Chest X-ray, AP view. Patient: 46 years old, sex M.
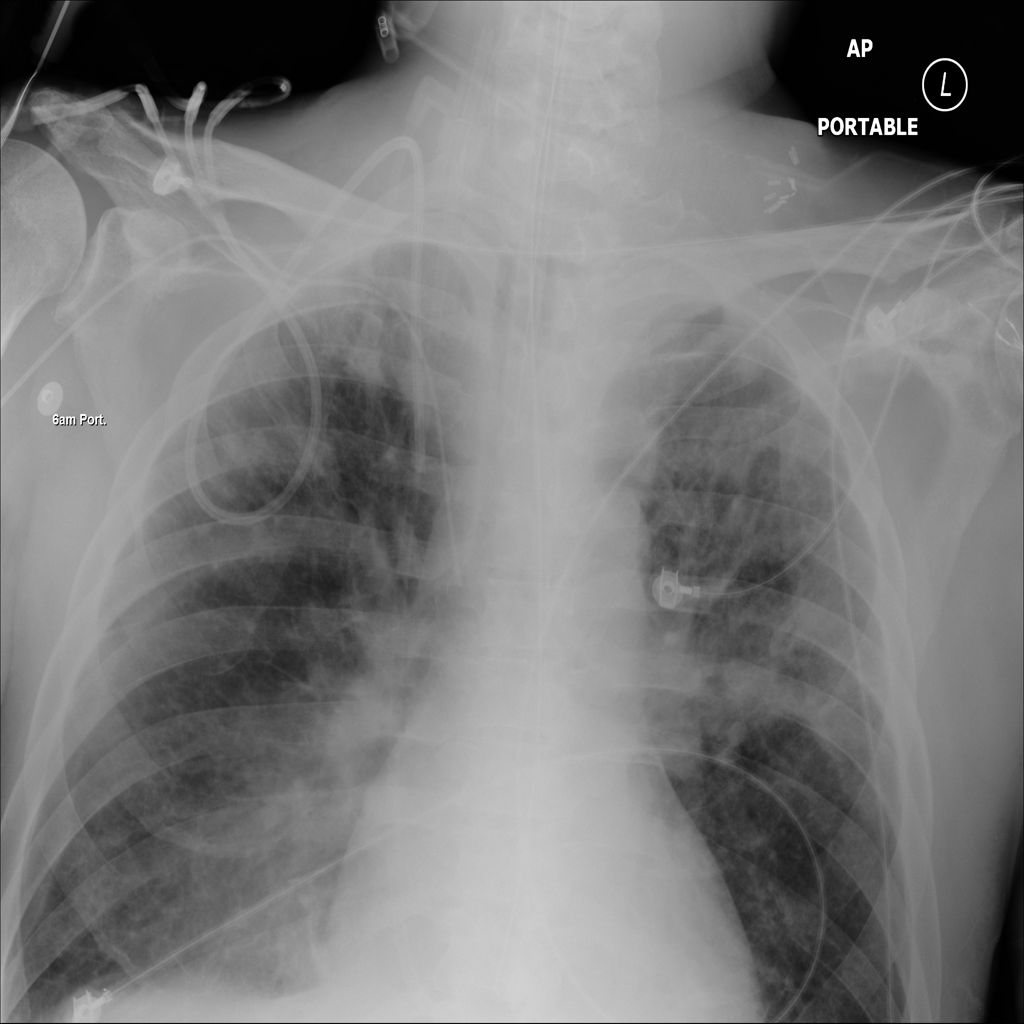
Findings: No Finding